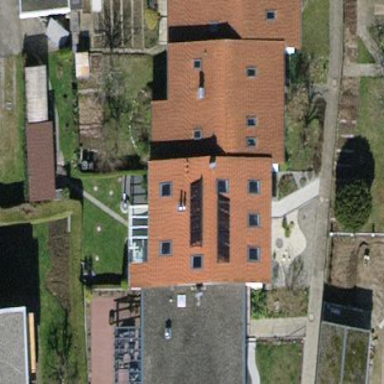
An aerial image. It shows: Simple house.